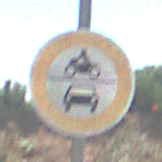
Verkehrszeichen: VerbotKraftfahrzeuge
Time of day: Midday
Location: Outdoor (Nature)
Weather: Clear
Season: NotSpecified
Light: Natural